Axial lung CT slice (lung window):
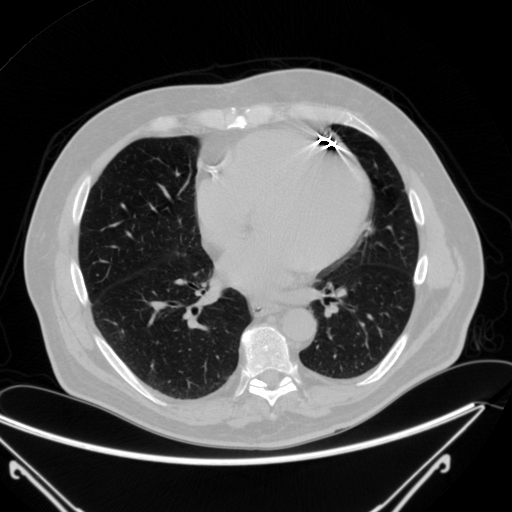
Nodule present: no